Question: I have the following:
'''
using System;
using System.Text;
using System.Text.RegularExpressions;
using System.Threading;
using NUnit.Framework;
using Selenium;
using System.Collections.Generic;
'''
but still can not get 'CollectionAssert' which I found on <URL>
The printscreen:

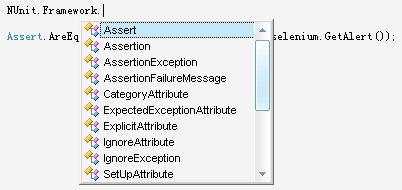
Answer: It's definitely in the 'NUnit.Framework' namespace in the 'nunit.framework' assembly - I've just downloaded NUnit 2.5.10 to check.
I suggest you check which version of 'nunit.framework' you're really referencing, and open it up in Reflector to check for the existence of 'CollectionAssert'.